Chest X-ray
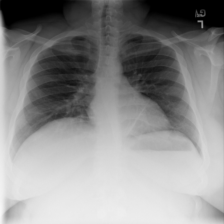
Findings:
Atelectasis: positive
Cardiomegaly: negative
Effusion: negative
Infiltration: negative
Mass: negative
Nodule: negative
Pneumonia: negative
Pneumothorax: negative
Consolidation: negative
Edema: negative
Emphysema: negative
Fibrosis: negative
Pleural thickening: negative
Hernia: negative